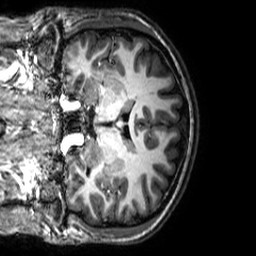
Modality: T1w
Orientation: coronal